Question: i was trying to integrate set as wallpaper option using default gallery app, I don't know how to send the image to gallery using intent. I am attaching fb app samples how its look like.

'''
String root = Environment.getExternalStorageDirectory().toString();
new File(root + "/"+Constants1.APPNAME).mkdirs();
File fileForImage = new File(root + "/"+Constants1.APPNAME, pos + ".jpg");
if (fileForImage.exists()) fileForImage.delete();
try {
FileOutputStream out = new FileOutputStream(fileForImage);
arg0.compress(Bitmap.CompressFormat.PNG, 100, out);
Toast.makeText(getApplicationContext(), "Image is saved to "+Constants1.APPNAME+" folder", Toast.LENGTH_SHORT).show();
out.flush();
out.close();
} catch (Exception e) {
e.printStackTrace();
}
Intent emailIntent = new Intent(Intent.ACTION_ATTACH);
emailIntent.setType("image/png");
emailIntent.putExtra(Intent.EXTRA_STREAM, Uri.fromFile(fileForImage));
startActivityForResult(Intent.createChooser(emailIntent, pos+".jpg"),0);
'''
The problem is that the image is not passing to the gallery..
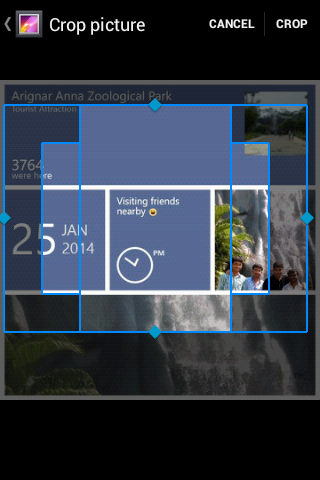
Answer: '''
Intent emailIntent = new Intent(Intent.ACTION_ATTACH_DATA);
emailIntent.setDataAndType(Uri.fromFile(fileForImage), "image/*");
//emailIntent.putExtra(Intent.EXTRA_STREAM, Uri.fromFile(fileForImage));
startActivity(emailIntent);
Toast.makeText(getApplicationContext(), "Image is saved to "+Constants1.APPNAME+" folder", Toast.LENGTH_SHORT).show();
'''